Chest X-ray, AP view. Patient: 67 years old, sex M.
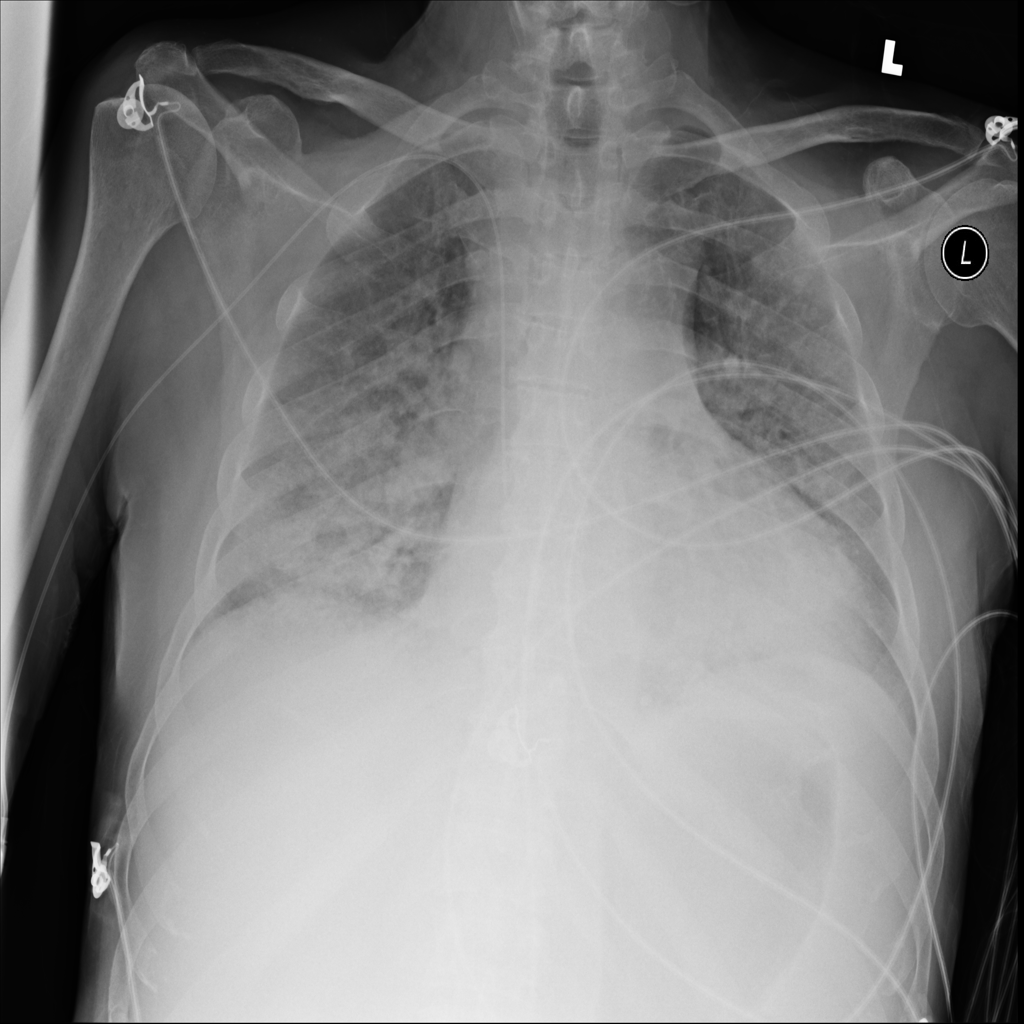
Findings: Edema, Infiltration, Pneumonia